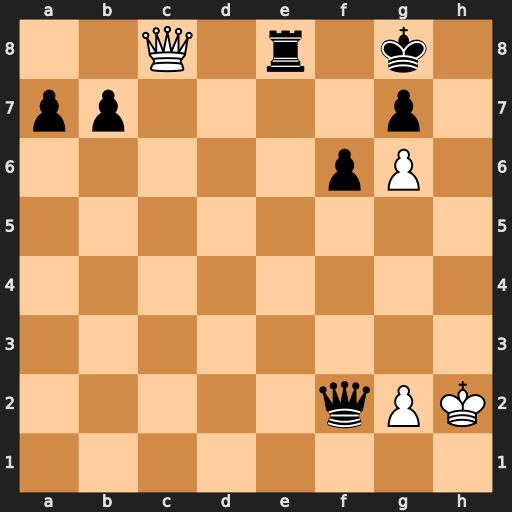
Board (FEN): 2Q1r1k1/pp4p1/5pP1/8/8/8/5qPK/8
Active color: w
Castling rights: -
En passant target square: -
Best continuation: Qxe8#